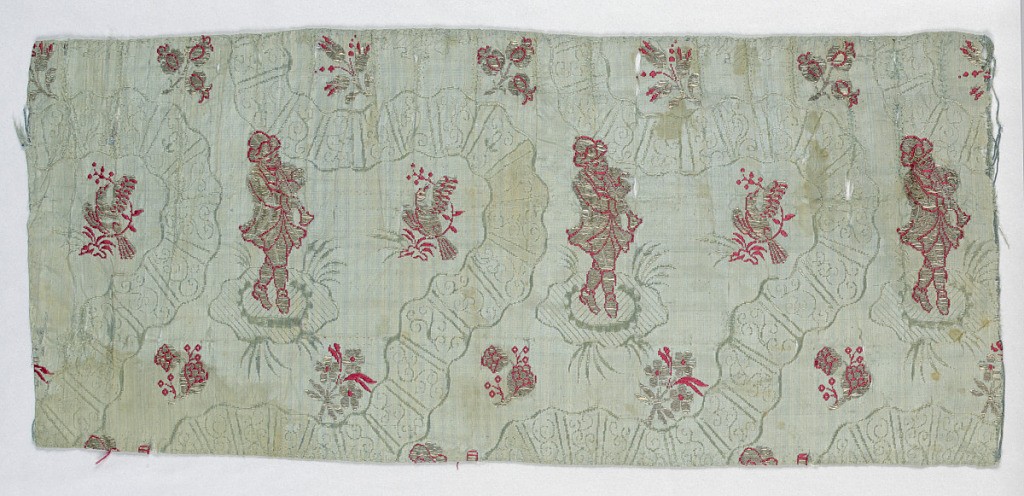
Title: Textile
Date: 1750–1800
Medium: silk, metal thread Technique: plain weave with discontinuous supplementary weft patterning (brocaded)
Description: Blue taffeta with deeply curving serpentines in warp of the ground fabric. Between serpentines, in horizontal rows, figure of a man playing a clarinet, alternating with a bird on a slender branch. Alternate horizontal rows have sprays of flowers. Design brocaded in silver metal thread with outlines in red silk brocade.